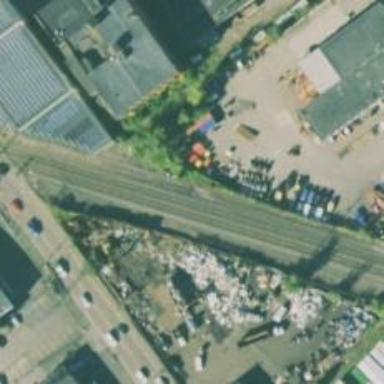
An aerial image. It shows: Disused railway spur.